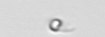
Label: nanoplankton_mix